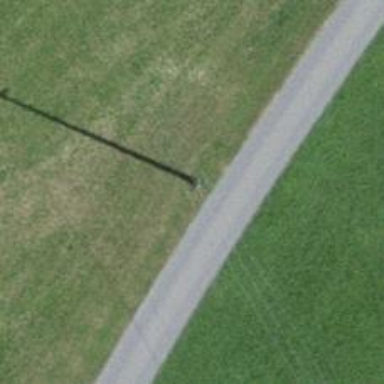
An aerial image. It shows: Minor power line.